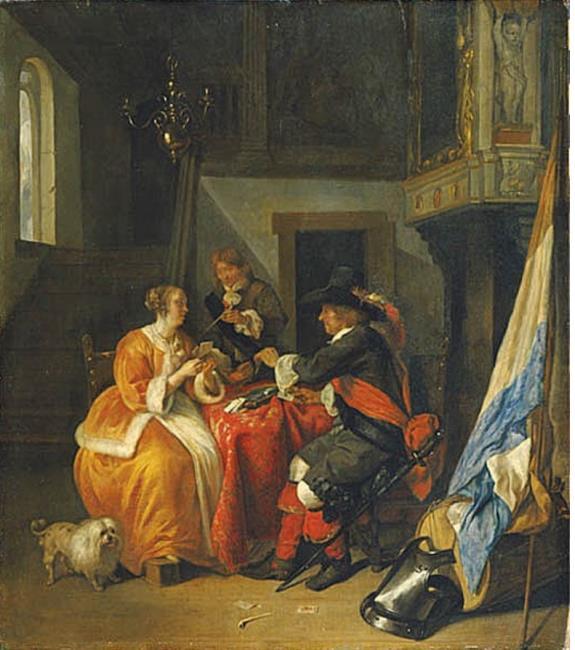
Title: Interior with a company playing cards
Artist: Anoniem (Noordelijke Nederlanden (historische regio)) tweede helft 17e eeuw Robinson 1964; Waiboer 2012
Latest date: 1650
Genre: painting
Iconography: Tobacco
Keywords: genre, interior view, three human figures, Maltese terrier, hat with feathers, home jacket, card game (activity), table, footstove, stairs, armor, chandelier, pipe, drum, painting (depicted)